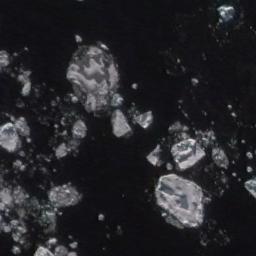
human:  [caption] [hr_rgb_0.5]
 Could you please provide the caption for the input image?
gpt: A lot of sea ice of different sizes floats in the deep blue sea .

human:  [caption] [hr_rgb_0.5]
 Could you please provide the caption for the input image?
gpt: Countless ice cubes of various sizes are connected into a loose, Large piece floating on the blue sea .

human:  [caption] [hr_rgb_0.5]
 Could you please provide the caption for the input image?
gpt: The sea is surrounded by sea ice .

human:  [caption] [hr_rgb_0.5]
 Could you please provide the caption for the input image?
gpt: There are many ice on the black sea .

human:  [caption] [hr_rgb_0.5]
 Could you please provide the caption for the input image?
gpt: There are some pieces of sea ice .